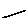
Label: line